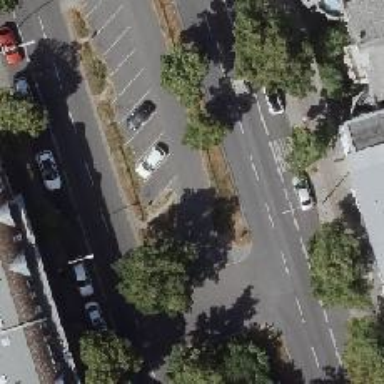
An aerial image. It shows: Asphalt parking aisle road for service vehicles.